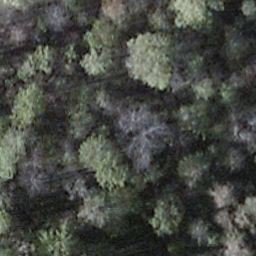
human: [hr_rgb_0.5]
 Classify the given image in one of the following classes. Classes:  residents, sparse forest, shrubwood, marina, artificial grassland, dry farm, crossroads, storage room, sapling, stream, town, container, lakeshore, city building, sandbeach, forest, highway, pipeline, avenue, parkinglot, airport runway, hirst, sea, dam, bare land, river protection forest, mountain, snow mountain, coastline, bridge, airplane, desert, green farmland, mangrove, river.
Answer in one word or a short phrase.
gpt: shrubwood